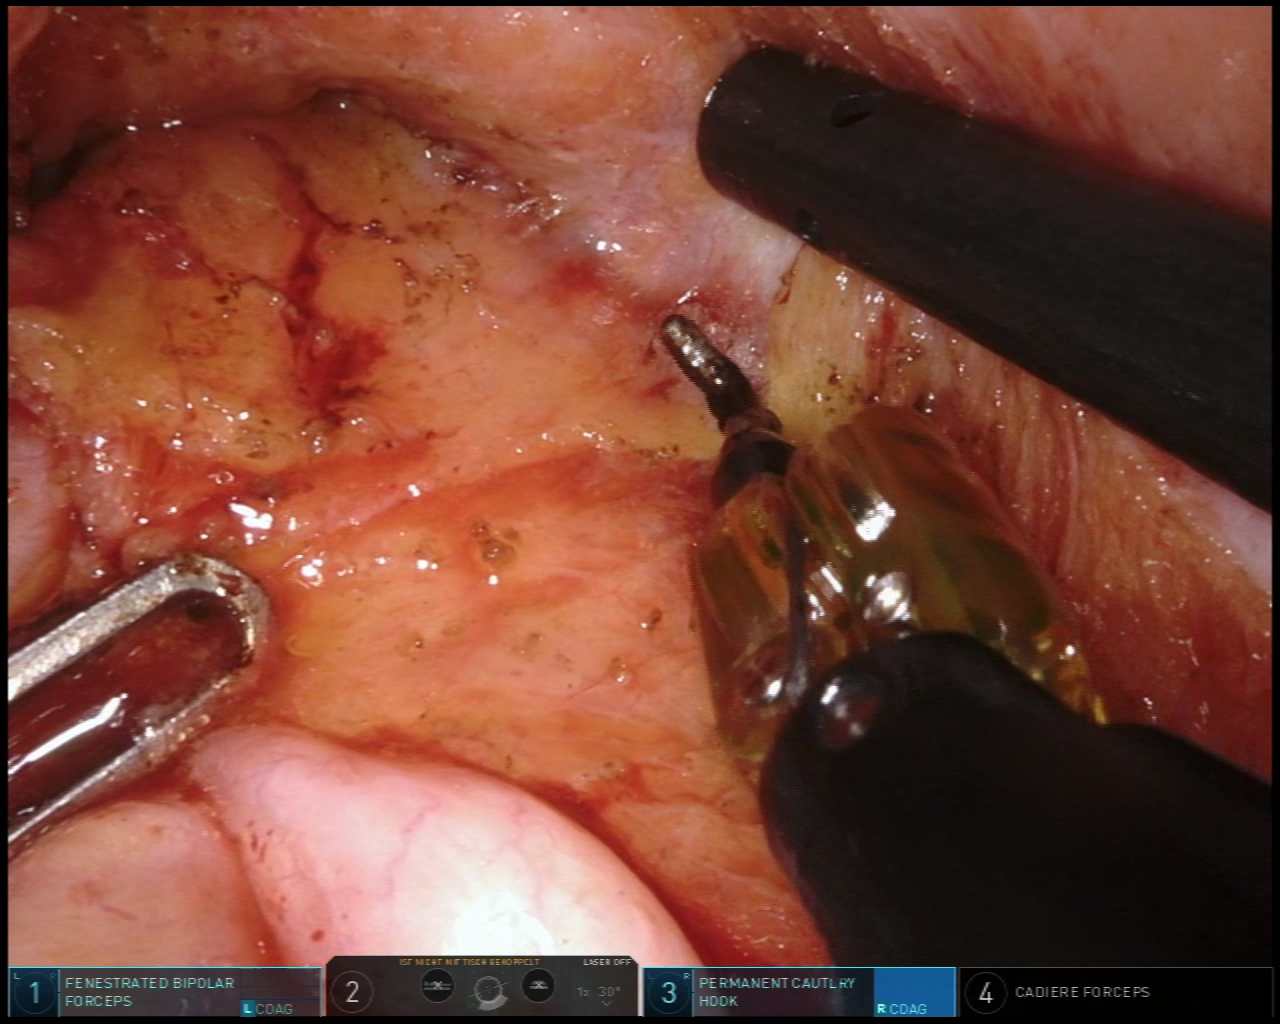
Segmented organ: vesicular_glands
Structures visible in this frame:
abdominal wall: no
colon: no
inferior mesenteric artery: no
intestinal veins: no
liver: no
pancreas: no
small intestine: no
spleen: no
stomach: no
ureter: no
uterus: no
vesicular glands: yes